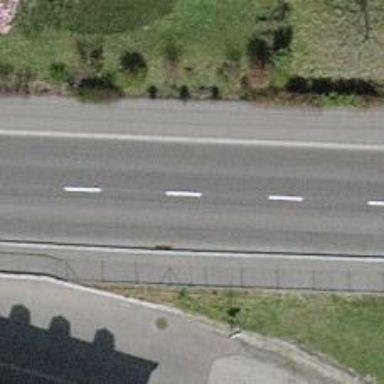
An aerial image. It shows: Tertiary road with trolley wires for electric trolleys.